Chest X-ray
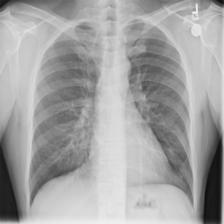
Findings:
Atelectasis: negative
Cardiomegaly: negative
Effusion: negative
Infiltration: negative
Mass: negative
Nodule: negative
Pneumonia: negative
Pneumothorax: negative
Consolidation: negative
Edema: negative
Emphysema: negative
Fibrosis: negative
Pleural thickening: negative
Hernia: negative